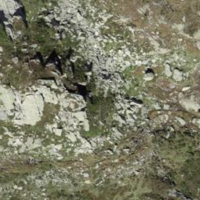
EUNIS habitat code: 26
Species observed at this site:
Lasiocampa quercus